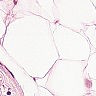
Metastatic tissue present: no